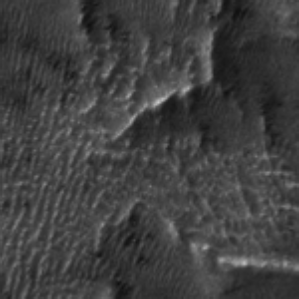
Label: frost